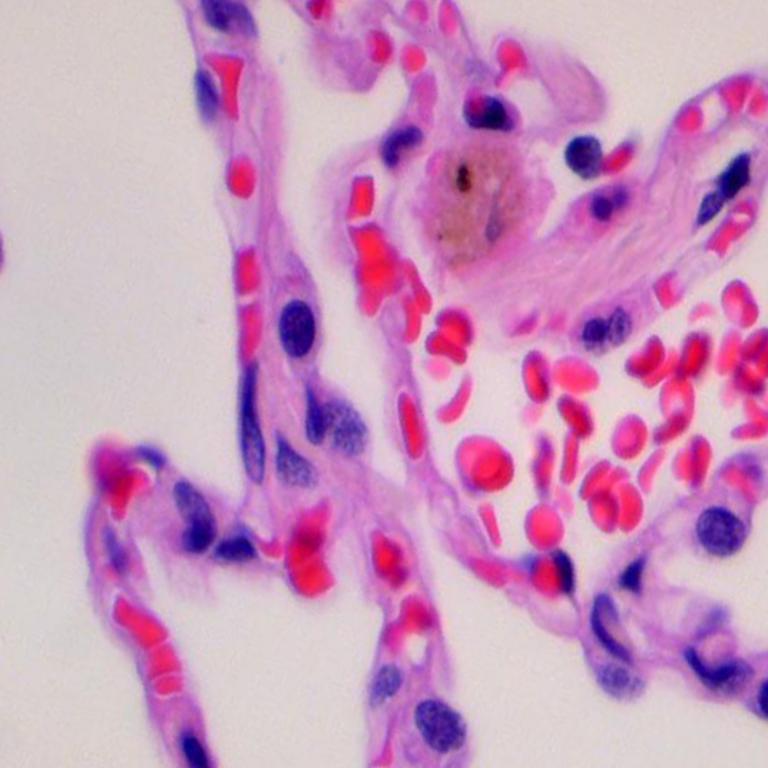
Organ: lung
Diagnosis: benign